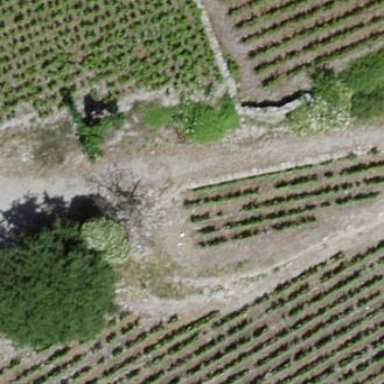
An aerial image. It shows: Vineyard with grape crops.